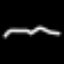
Label: squiggle